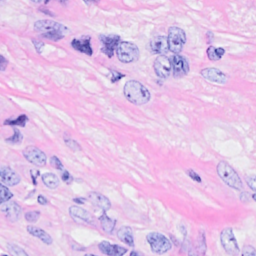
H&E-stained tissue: Breast